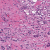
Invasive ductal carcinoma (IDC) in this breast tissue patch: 0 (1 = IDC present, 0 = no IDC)